Interaction volume radius: 10 \u00c5
Interaction volume height: 25 \u00c5
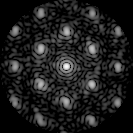
Disorder parameter: 0.3314